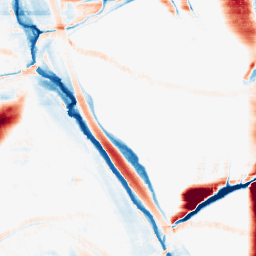
Category: morphological
Decomposition family: morphological_rect
Decomposition parameters: operation: average
width: 50
height: 10
Upsampling method: bicubic
Upsampling parameters: scale: 2
Upsampling scale: 2